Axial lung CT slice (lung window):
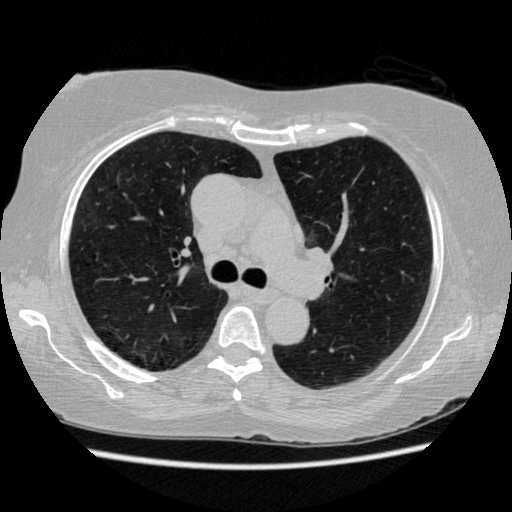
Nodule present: no